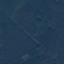
Land use / land cover class: Forest